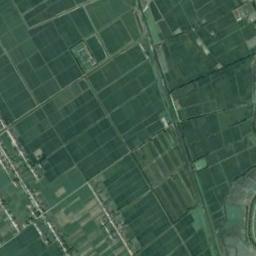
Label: rectangular_farmland